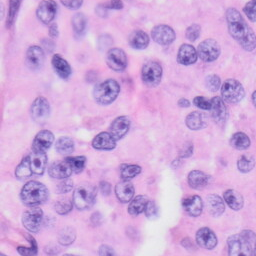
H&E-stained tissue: Skin